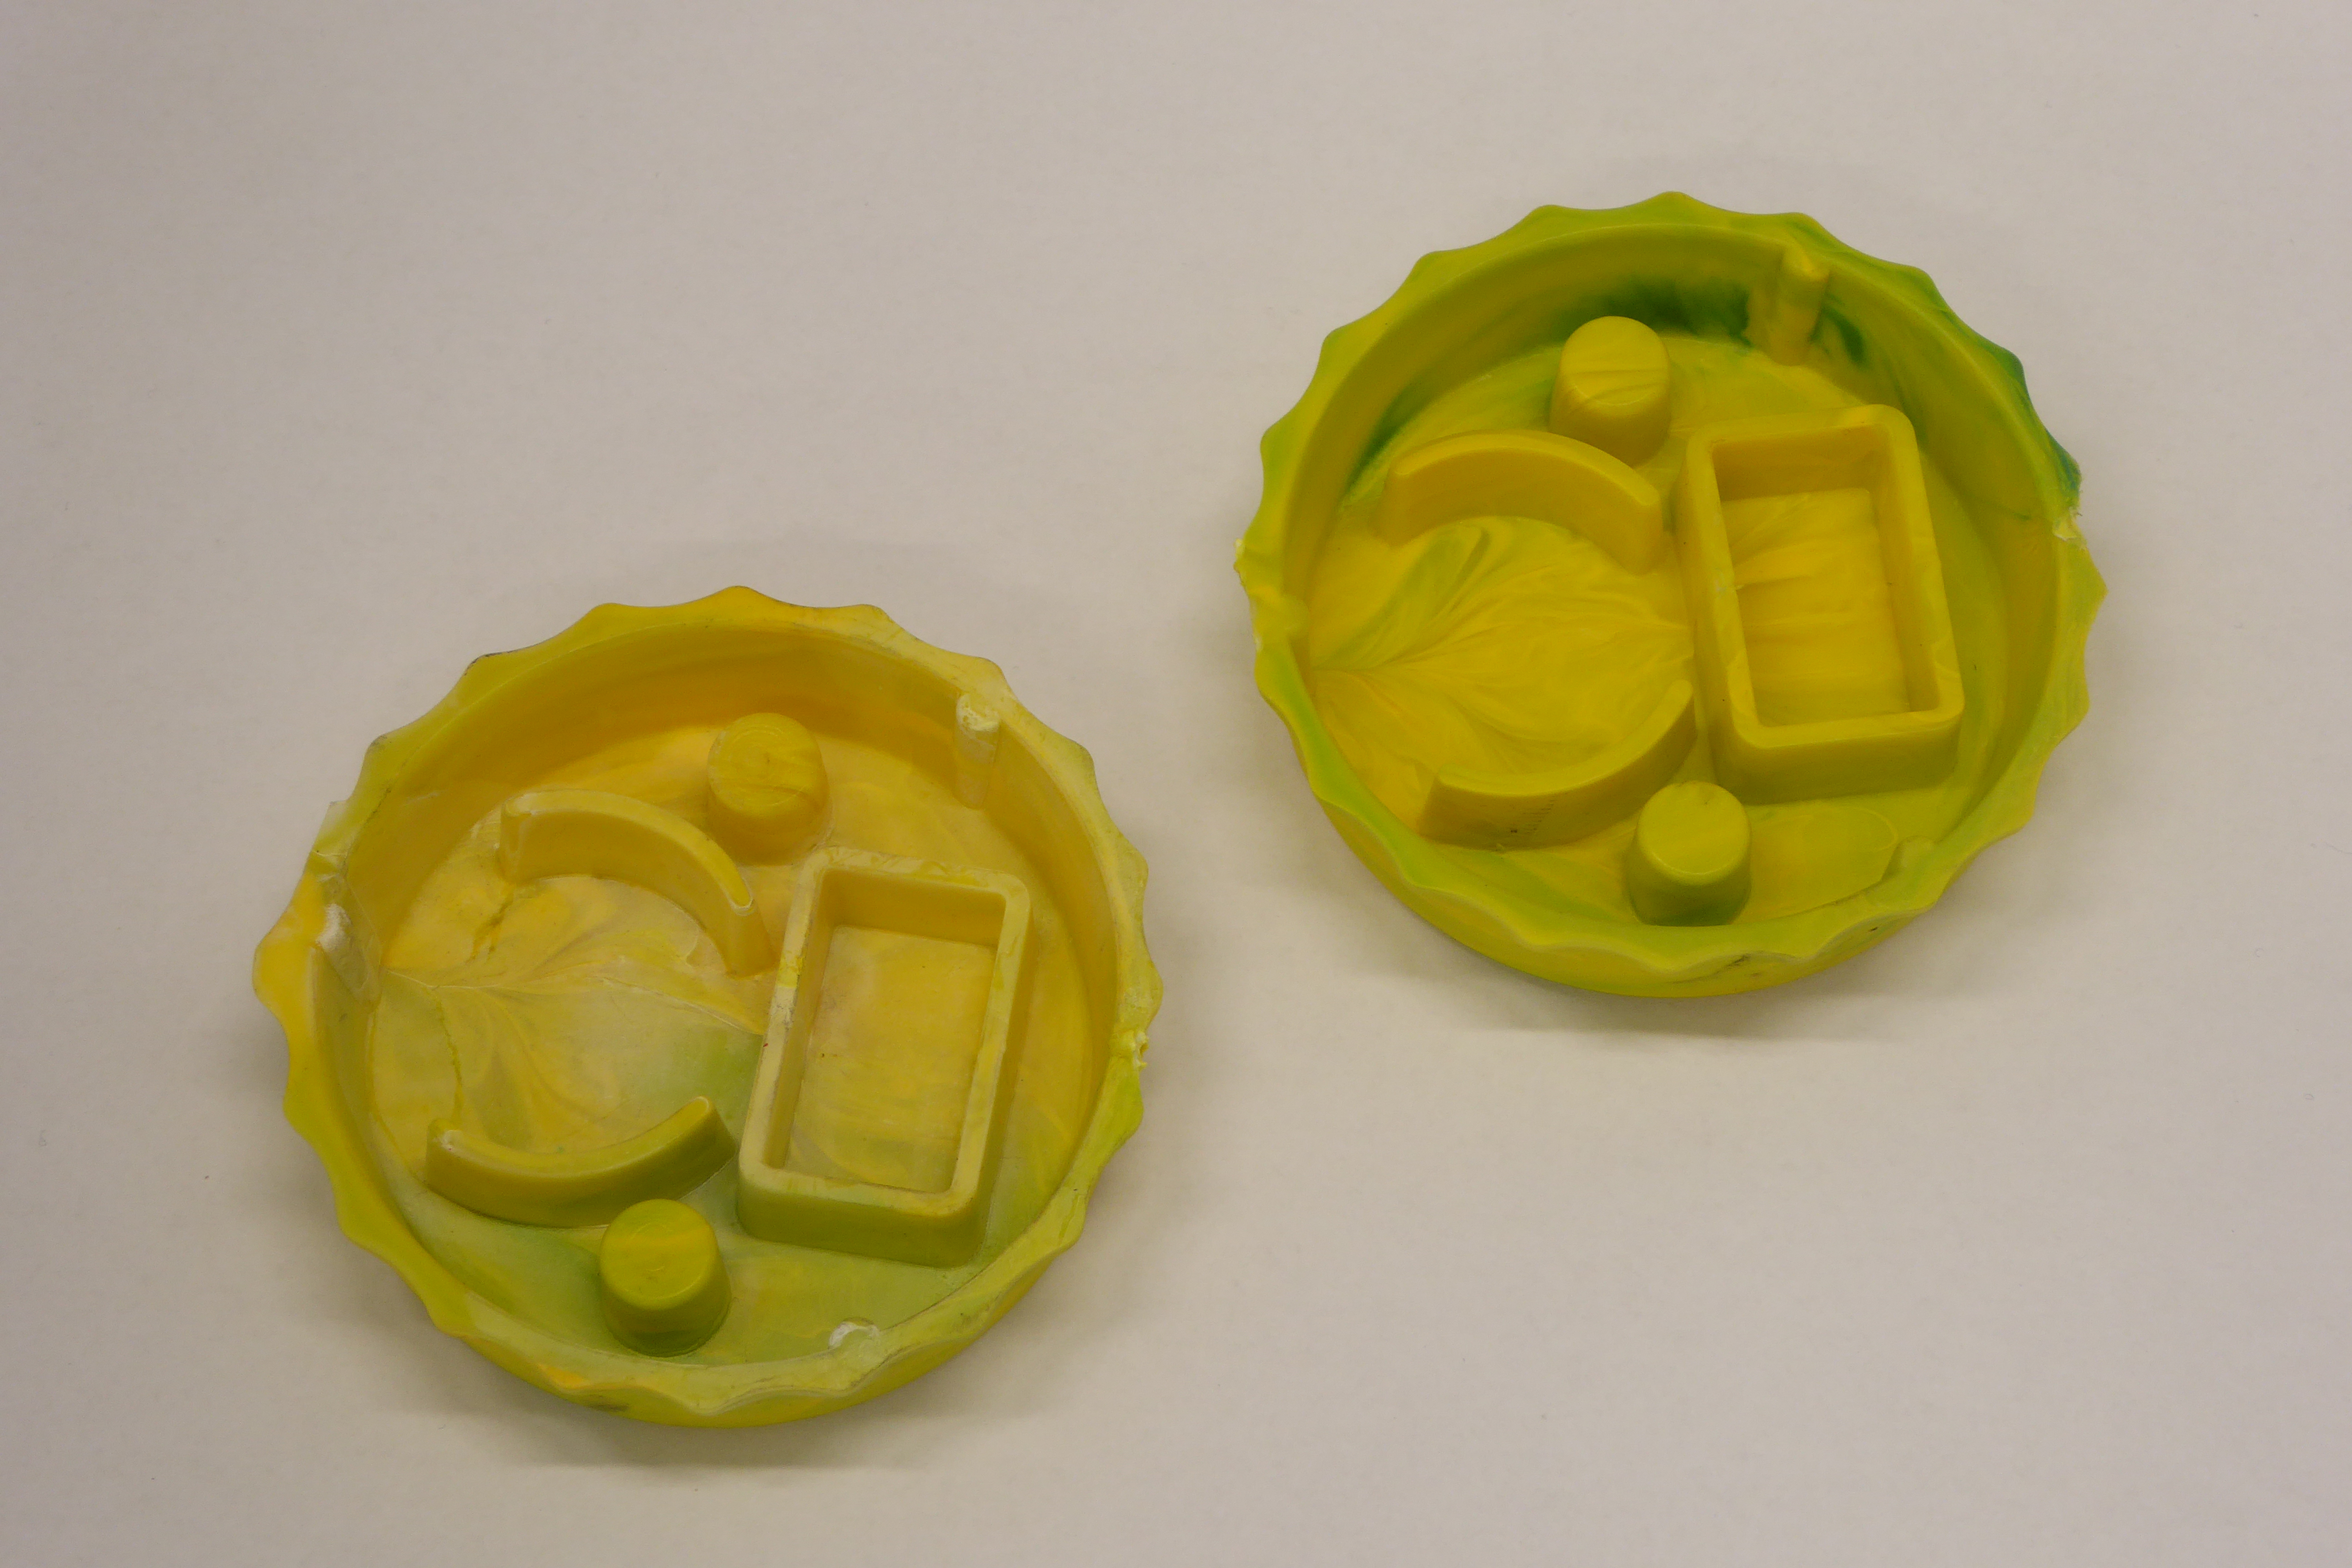
Label: Bottle Opener - Cover